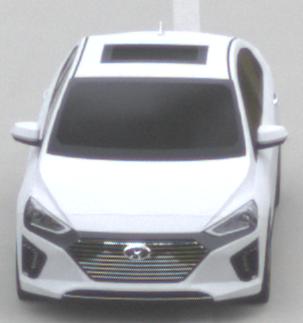
Make: Hyundai
Model: IONIQ Hybrid
Detailed model: IONIQ (AE) Hybrid
Model produced from: 2016/10
Model produced until: 2018/08
Doors: 5
Color: white
Road condition: dry road
Daytime: midday
Contrast: low contrast